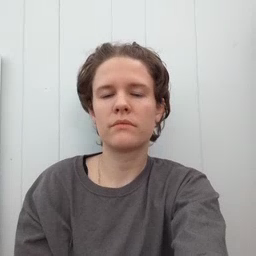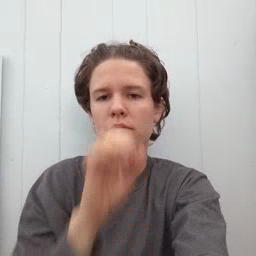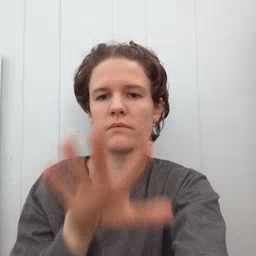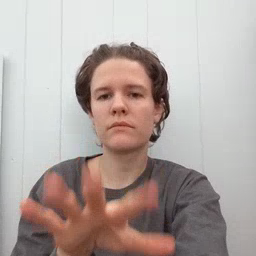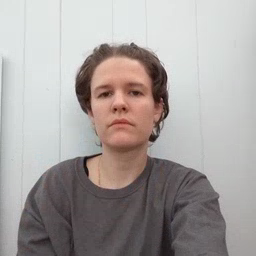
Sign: blow